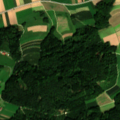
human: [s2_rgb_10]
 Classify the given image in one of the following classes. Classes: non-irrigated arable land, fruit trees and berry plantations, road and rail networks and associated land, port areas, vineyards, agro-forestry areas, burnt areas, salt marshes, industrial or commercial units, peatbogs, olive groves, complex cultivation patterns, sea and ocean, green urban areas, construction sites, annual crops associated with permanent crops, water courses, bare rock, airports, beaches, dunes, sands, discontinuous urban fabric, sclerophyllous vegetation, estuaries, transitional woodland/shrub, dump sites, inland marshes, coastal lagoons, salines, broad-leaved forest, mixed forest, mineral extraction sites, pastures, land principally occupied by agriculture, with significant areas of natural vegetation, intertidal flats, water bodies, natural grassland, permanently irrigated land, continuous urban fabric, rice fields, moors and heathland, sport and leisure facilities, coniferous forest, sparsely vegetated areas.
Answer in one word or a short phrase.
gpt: discontinuous urban fabric, non-irrigated arable land, coniferous forest, mixed forest